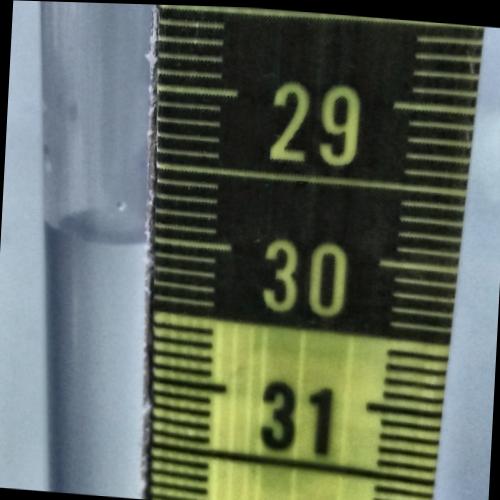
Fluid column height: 30.0 cm